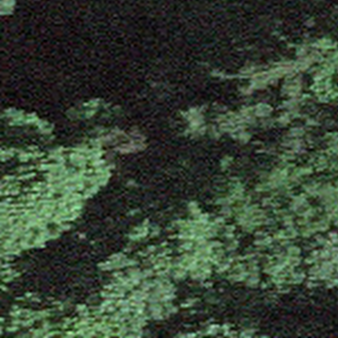
Label: other